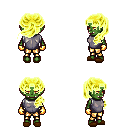
a pixel art fantasy rpg character, female body template, orc, green skin, steel chest armor, gold greaves, gold princess hairstyle, gold gloves, brown slippers, four views (front, back, left, right), 2x2 character sprite sheet, small pixel art, hard edges, no anti-aliasing